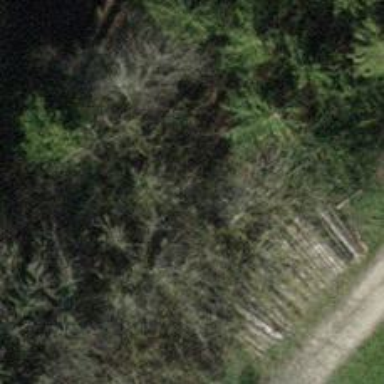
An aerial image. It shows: Bench.